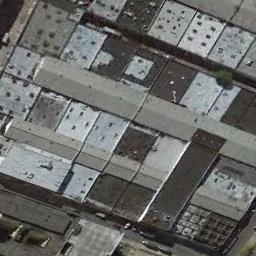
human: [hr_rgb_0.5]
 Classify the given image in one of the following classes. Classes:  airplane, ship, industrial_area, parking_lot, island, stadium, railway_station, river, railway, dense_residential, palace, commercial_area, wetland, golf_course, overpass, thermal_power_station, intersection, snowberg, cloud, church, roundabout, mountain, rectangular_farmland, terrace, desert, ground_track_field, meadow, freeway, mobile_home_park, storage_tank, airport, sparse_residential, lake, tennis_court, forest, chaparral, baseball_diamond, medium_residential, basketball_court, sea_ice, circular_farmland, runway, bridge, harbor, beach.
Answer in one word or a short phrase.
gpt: industrial_area